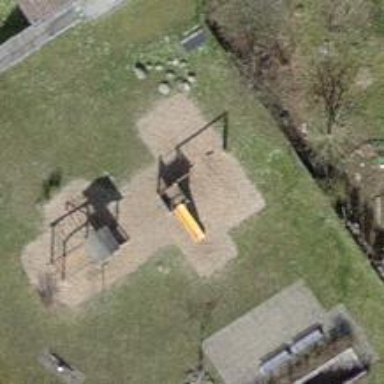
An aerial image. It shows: Playground featuring swings.